Question: I installed Visual Studio 2015 RTM on Windows 7 today and registered a new account on Xamarin (Starter License).
After creating the project:

I tried to run the application (AVD created before). All what I got was this error:
> mandroid error XA9005: User code size, <PHONE> bytes, is larger than
131072 and requires aaBusinessa(or higher) License.mandroid error
XA9006: Using type 'Android.Runtime.JNIEnv'
requiresaBusinessa(or higher) License.
It's clear what I have to do, but I don't want to change to the business license. Personally, it makes no sense, that I can't run a blank, freshly created project without upgrading my license.
What can I do to reduce the 'user code size'?
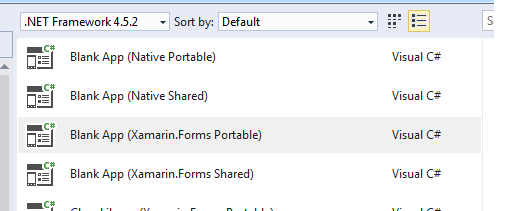
Answer: Actually, you can't use the "Xamarin.Forms" part of xamarin in the starter edition. That is their cross platform UI library. You should be fine creating a non Xamarin.Forms app.